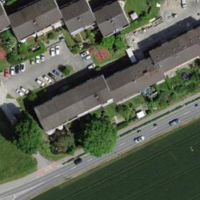
EUNIS habitat code: 55
Species observed at this site:
Portulaca oleracea
Cotinus coggygria
Salvia pratensis